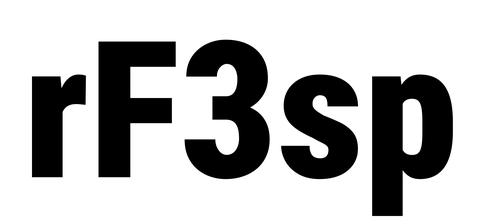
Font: Roboto_Condensed_Black